Field crop: maize
Growth stage: 2
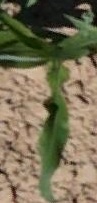
Species: maize